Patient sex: M
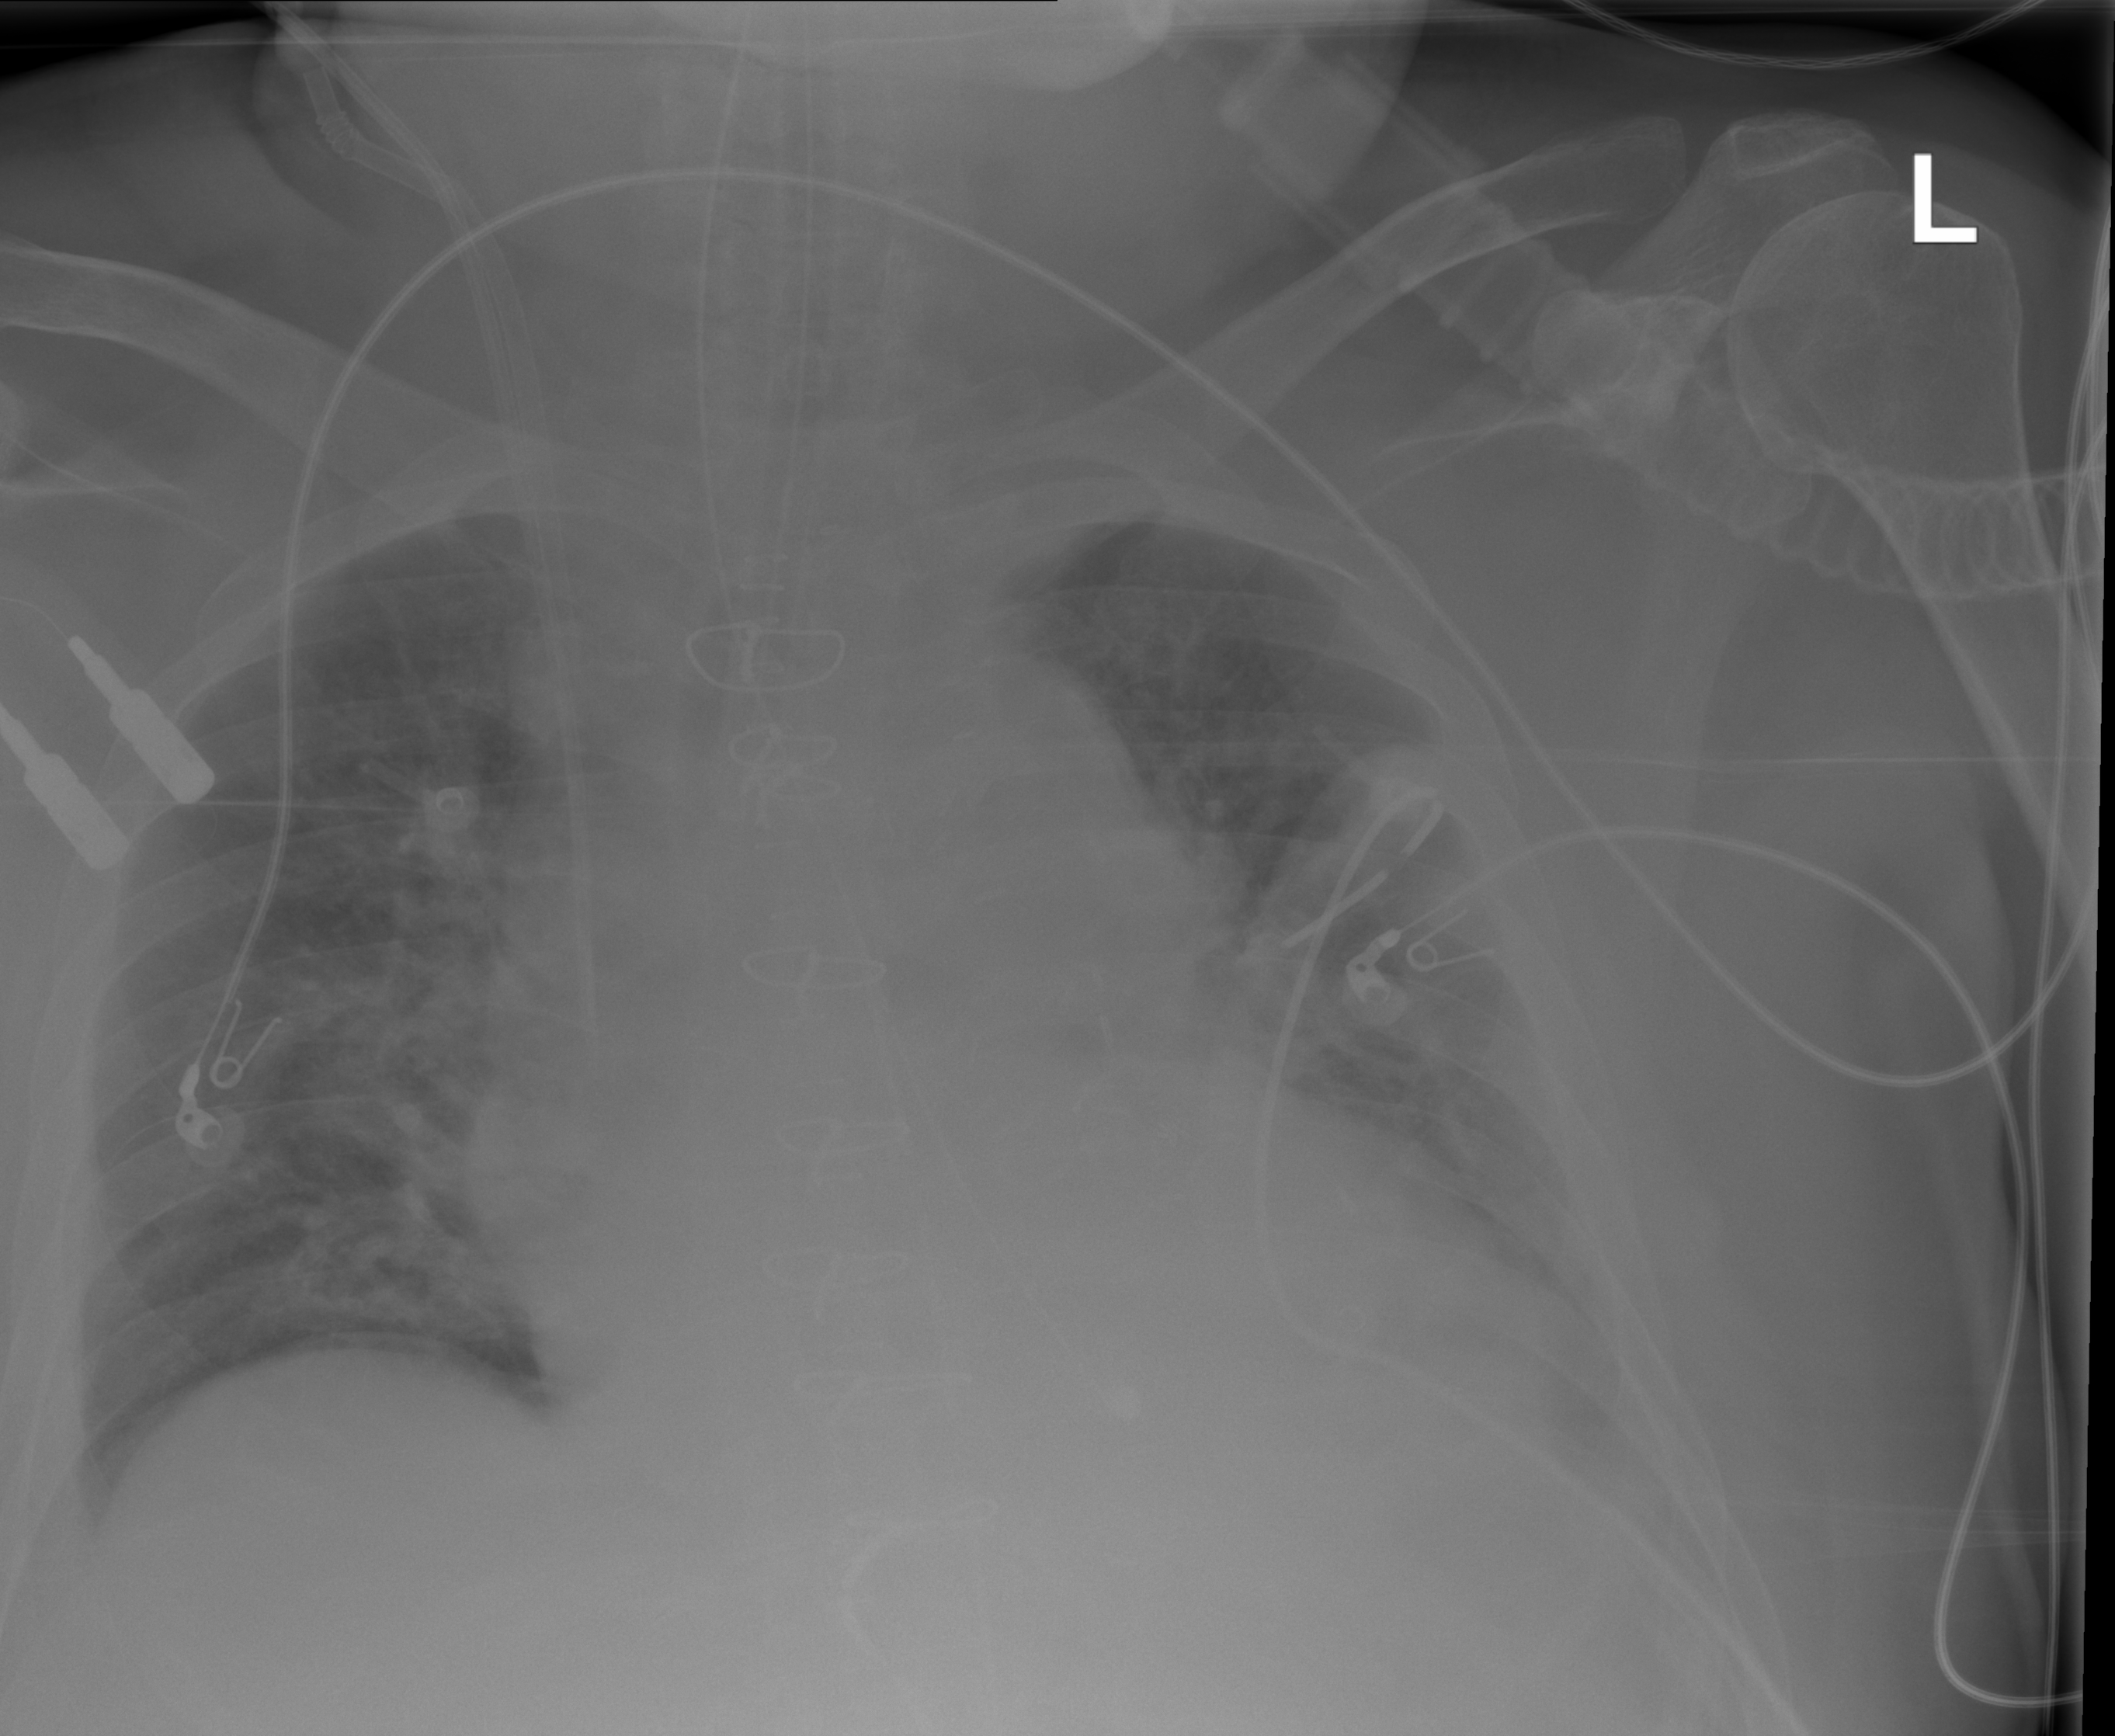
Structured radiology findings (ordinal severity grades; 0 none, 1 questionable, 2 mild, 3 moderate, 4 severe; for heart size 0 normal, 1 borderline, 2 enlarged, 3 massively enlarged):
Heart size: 2
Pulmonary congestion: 2
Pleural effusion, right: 1
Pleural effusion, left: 2
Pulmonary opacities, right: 2
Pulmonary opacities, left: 2
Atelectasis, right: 2
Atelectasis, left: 2